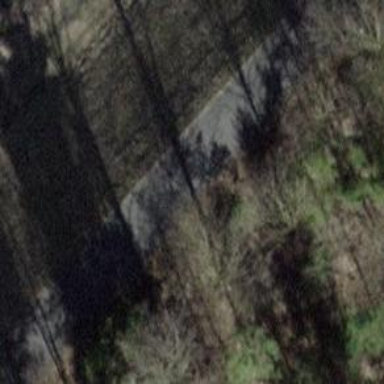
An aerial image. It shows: Asphalt path with grade1 track type and embankment.